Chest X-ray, AP view. Patient: 55 years old, sex F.
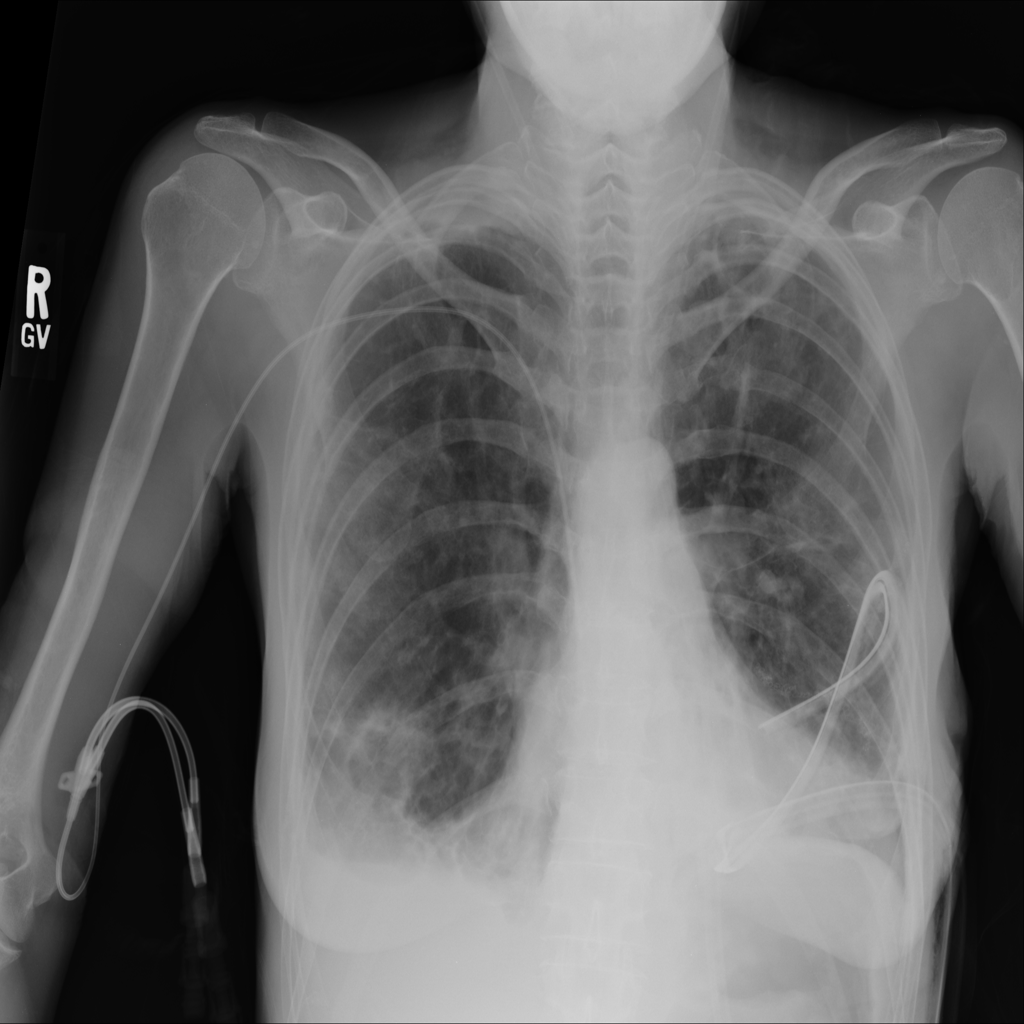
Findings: Infiltration, Pleural_Thickening